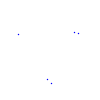
Particle: proton